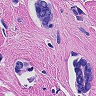
Metastatic tissue present: yes